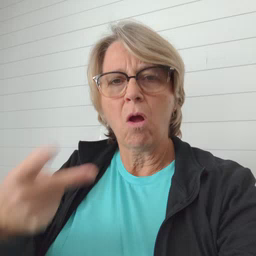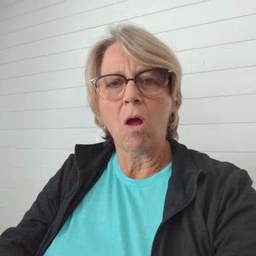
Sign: fall